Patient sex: F
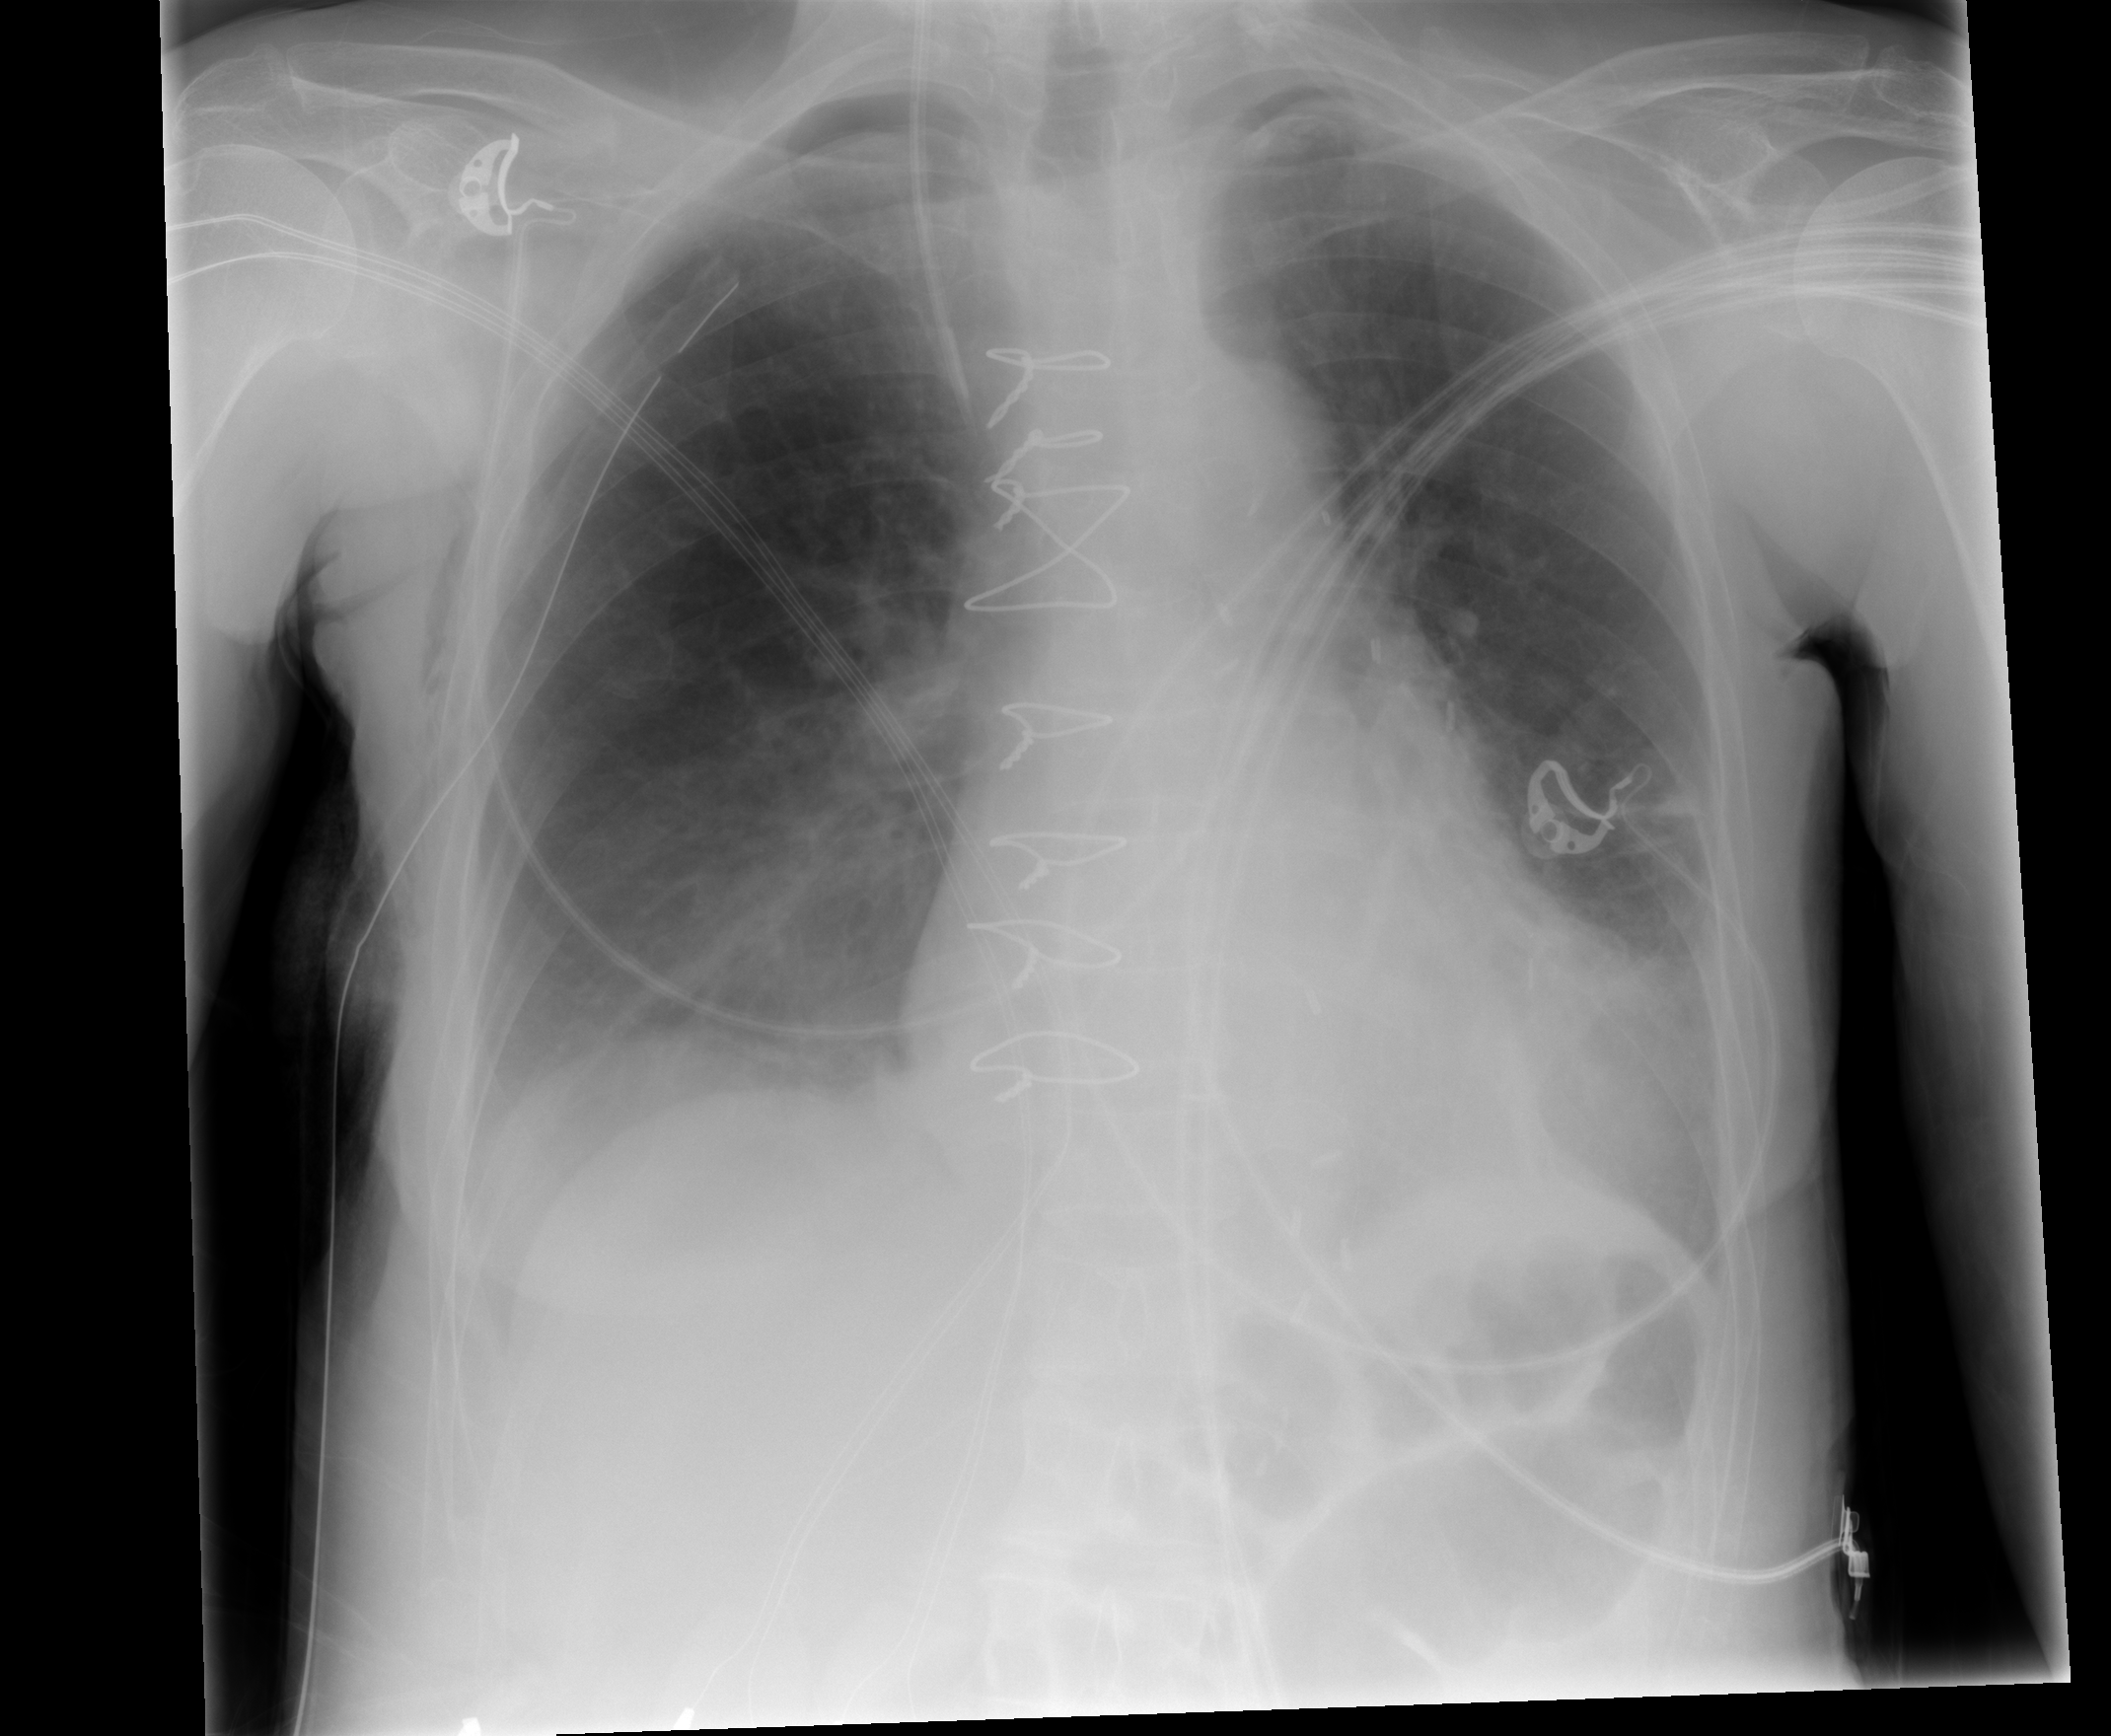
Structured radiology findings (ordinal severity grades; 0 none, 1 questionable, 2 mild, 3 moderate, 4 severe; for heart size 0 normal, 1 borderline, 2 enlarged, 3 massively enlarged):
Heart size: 1
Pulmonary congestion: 2
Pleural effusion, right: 0
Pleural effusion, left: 1
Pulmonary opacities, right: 0
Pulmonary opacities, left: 0
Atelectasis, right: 0
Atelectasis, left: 2